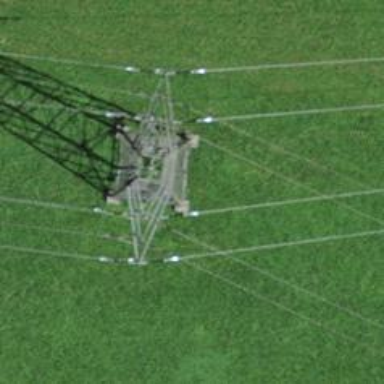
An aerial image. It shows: Power line with 8 cables.